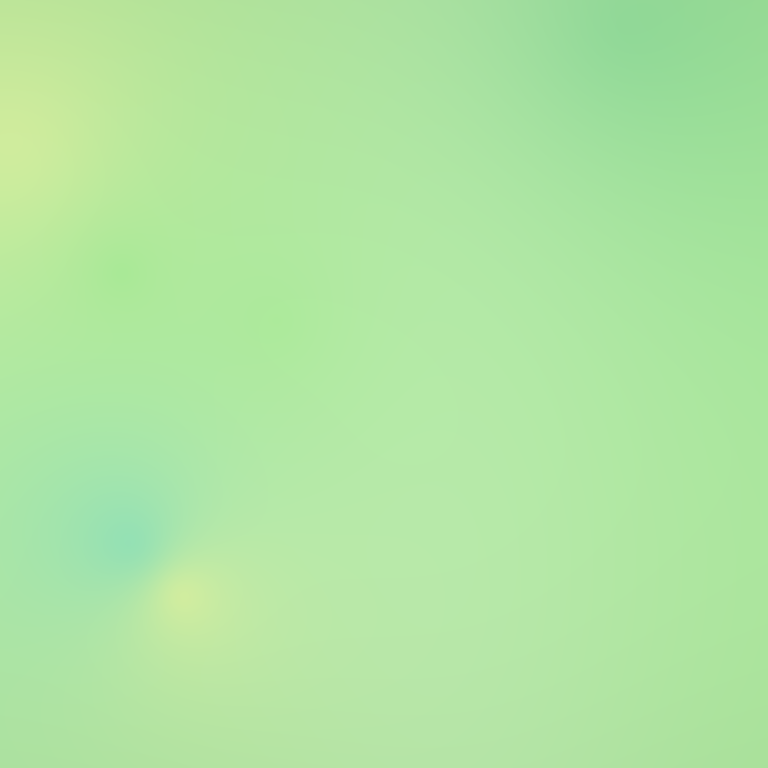
Abstract light effect, smooth blend from soft green to pale yellow, calm atmosphere, diffuse glow, no room, no furniture, no objects.